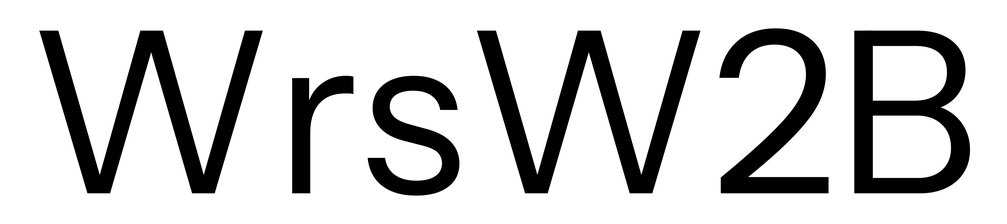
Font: InstrumentSans_Regular